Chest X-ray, PA view. Patient: 34 years old, sex M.
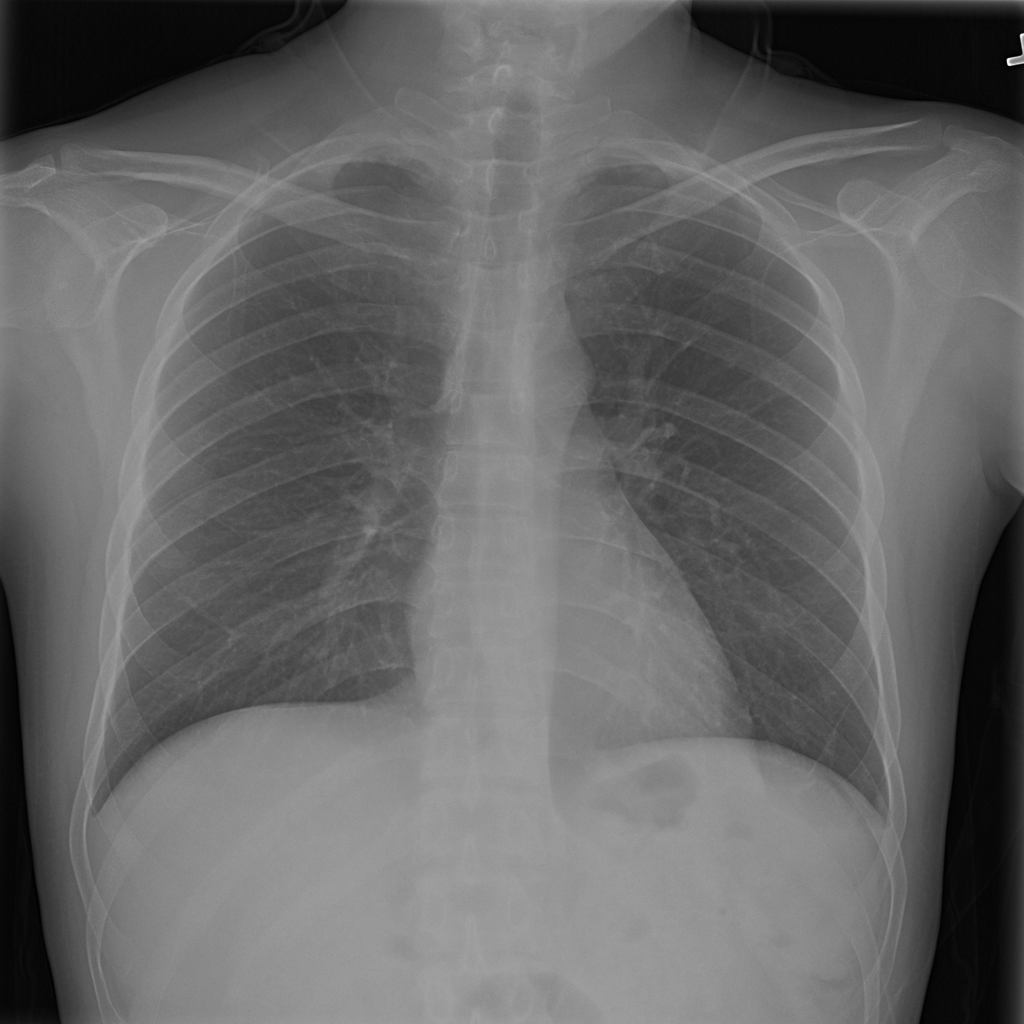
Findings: No Finding